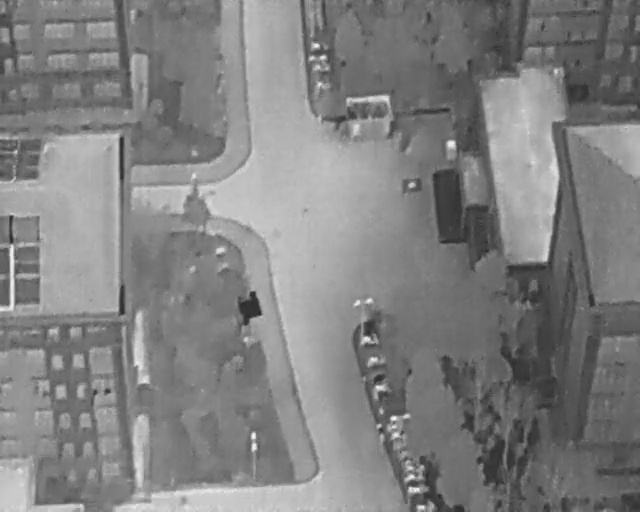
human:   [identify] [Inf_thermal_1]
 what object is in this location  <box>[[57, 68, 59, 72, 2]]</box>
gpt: <ref>1 medium bicycle at the bottom</ref>

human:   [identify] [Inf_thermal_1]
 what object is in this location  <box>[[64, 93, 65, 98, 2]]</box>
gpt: <ref>1 small bicycle at the bottom</ref>